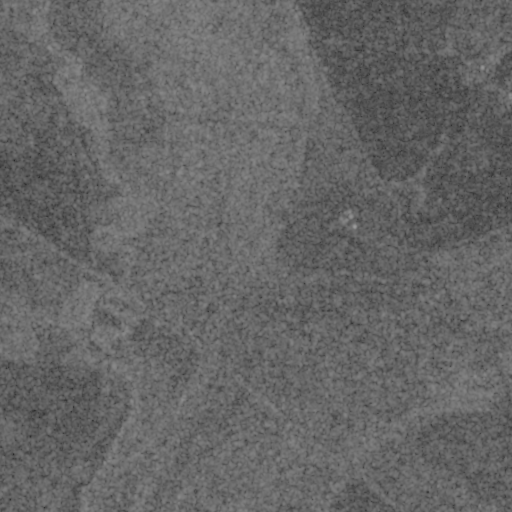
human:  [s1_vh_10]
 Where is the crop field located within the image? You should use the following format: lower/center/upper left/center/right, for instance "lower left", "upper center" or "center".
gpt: The crop field is located in the upper right of the image.
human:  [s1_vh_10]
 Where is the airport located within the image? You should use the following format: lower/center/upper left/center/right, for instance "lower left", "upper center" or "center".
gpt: There is no airport in the image.

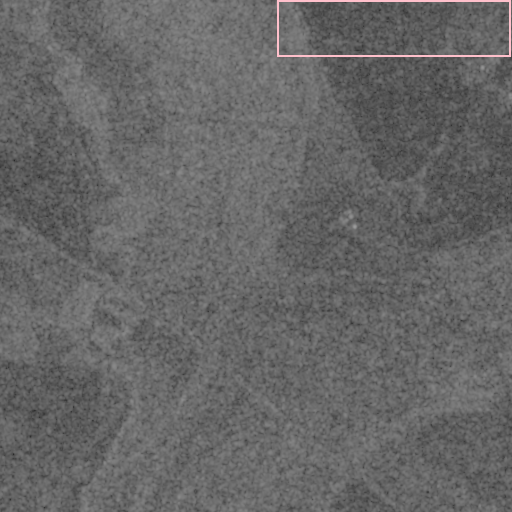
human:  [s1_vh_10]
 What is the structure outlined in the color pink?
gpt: The structure outlined in pink is a crop field.
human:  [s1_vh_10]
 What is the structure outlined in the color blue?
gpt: There is no blue outline.